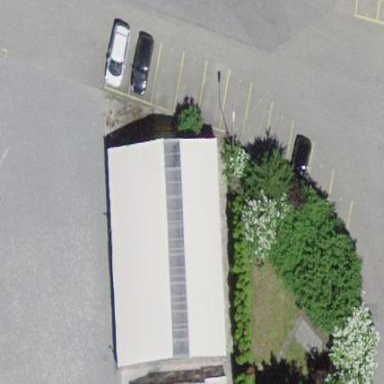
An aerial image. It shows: Shed building.